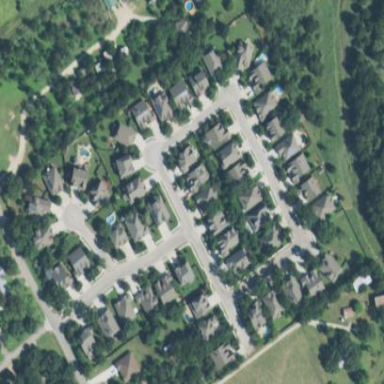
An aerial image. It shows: Residential area composed of single-family homes.